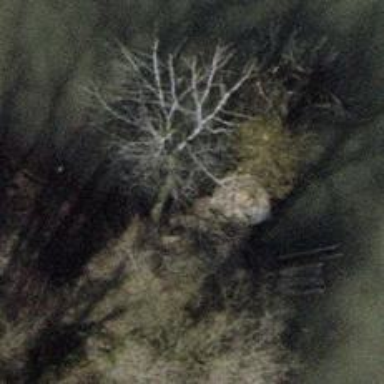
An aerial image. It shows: Single tag "natural: tree."